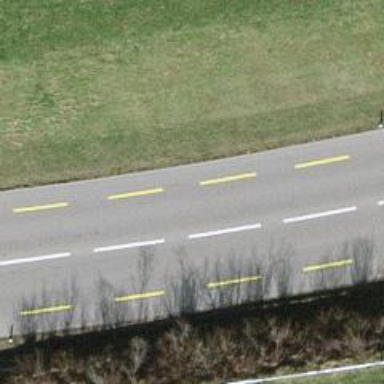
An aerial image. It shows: Secondary road with dedicated lane for cyclists.